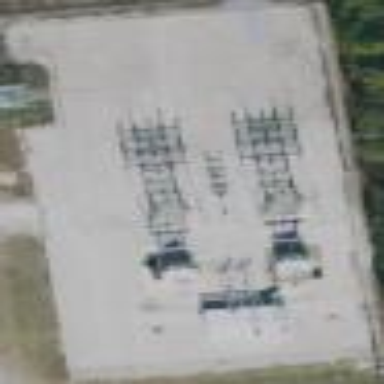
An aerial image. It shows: Substation surrounded by fence.